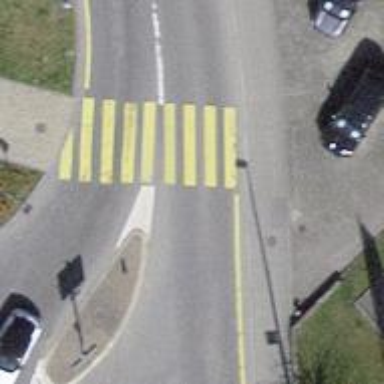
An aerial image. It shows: Uncontrolled zebra crossing with yellow markings on the road.